Question: I am trying to make a bar chart
'''
ggplot(data= Dataa, aes(x = Gender, fill = Q1)) +
theme_bw() +
geom_bar(position = "dodge") +
labs(title = "Figure 1.1", subtitle = "Distribution of national exam scores by region", y = "Count", x = "Average score for each student (MSTUDENT)") +
theme(plot.subtitle=element_text(face="bold")) +
theme(panel.grid.major = element_blank(), panel.grid.minor = element_blank(),
panel.background = element_blank(), axis.line = element_line(colour = "black"))+
theme(plot.title=element_text(face="bold"))
'''
I would want to order the bars, for both of the genders, ascending,

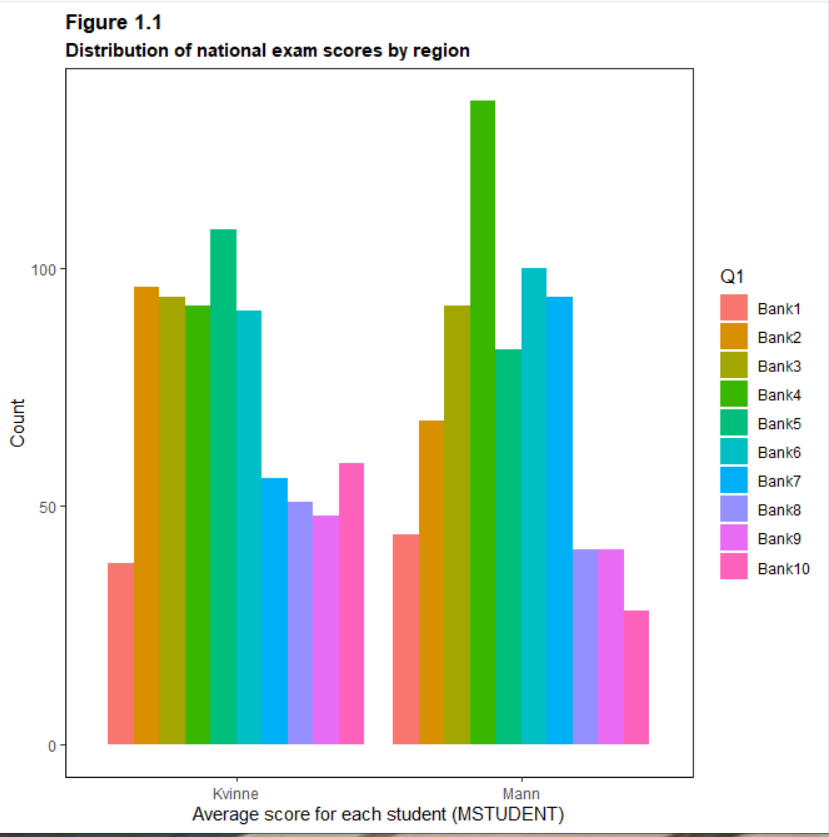
Answer: One option to achieve your desired result:
1. Instead of computing the counts via geom_bar aggregate your data before passing it to ggplot
2. Arrange you data by Gender and count (which by default is named n by dplyr::count
3. Group by Gender and add an helper id or more precisely the rank to each Q1 category.
4. Map the helper column on the group aesthetic so that the bars are ordered according to rank.
Besides that we have to switch to 'geom_col' and map the manually calculated counts on the 'y' aesthetic.
Using some fake random example data:
'''
library(ggplot2)
library(dplyr)
# Aggregate data, arrange and add helper variable
Dataa1 <- Dataa %>%
count(Gender, Q1) %>%
arrange(Gender, n) %>%
group_by(Gender) %>%
mutate(id = row_number())
ggplot(data= Dataa1, aes(x = Gender, y = n, group = id, fill = Q1)) +
theme_bw() +
geom_col(position = "dodge") +
labs(title = "Figure 1.1", subtitle = "Distribution of national exam scores by region", y = "Count", x = "Average score for each student (MSTUDENT)") +
theme(plot.subtitle=element_text(face="bold")) +
theme(panel.grid.major = element_blank(), panel.grid.minor = element_blank(),
panel.background = element_blank(), axis.line = element_line(colour = "black"))+
theme(plot.title=element_text(face="bold"))
'''

'''
set.seed(123)
Dataa <- data.frame(
Gender = rep(c("Kvinner", "Mann"), 100),
Q1 = sample(paste0("Bank", 1:10), 200, replace = TRUE)
)
Dataa$Q1 <- factor(Dataa$Q1, levels = paste0("Bank", 1:10))
'''